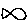
Label: fish